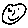
Label: smiley face